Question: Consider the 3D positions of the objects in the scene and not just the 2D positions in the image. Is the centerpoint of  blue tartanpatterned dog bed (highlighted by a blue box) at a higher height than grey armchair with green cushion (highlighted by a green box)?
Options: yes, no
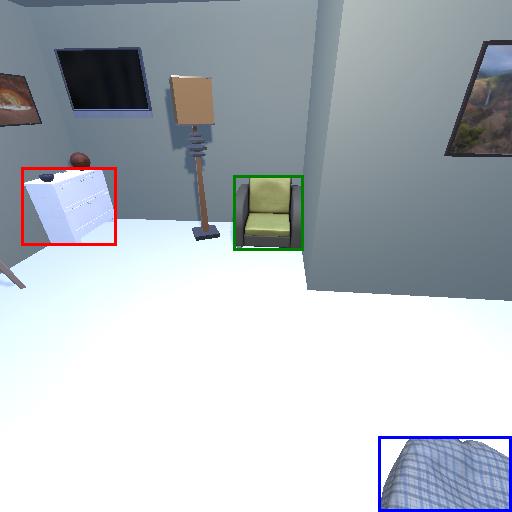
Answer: yes